Question: '''
import java.util.*;
public class Factorial {
public static void main(String[] args) {
int num;
Scanner sc = new Scanner(System.in);
System.out.print("Enter a number: ");
num = sc.nextInt();
int n = num;
int result = 1;
while (num != 1) {
result = result * num;
num--;
System.out.println(result);
}
System.out.println("The factorial of " + n + " is " + result);
}
}
'''

I attached the image of my code and output. I just want to not display what I enter to the result.
If I entered number 5 the output should be;
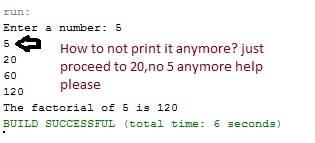
Answer: Change the initial value of 'result' (and your loop condition). To something like,
'''
int n = num;
int result = num;
while (--num != 1) {
result *= num;
System.out.println(result);
}
System.out.printf("The factorial of %d is %d%n", n, result);
'''
When you call 'result = result*num;' with an 'result' of '1' you get your undesired output of '5' (because '1' * '5' is '5'). If you start with '5' and decrement in the loop test then you'll get '5 * 4'.
'''
Enter a number: 5
20
60
120
The factorial of 5 is 120
'''